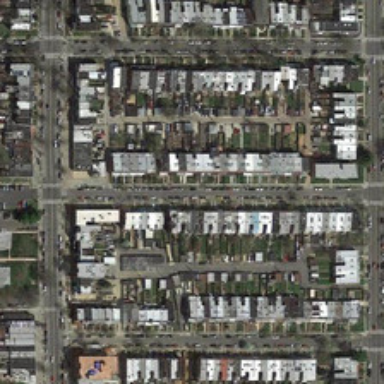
There are grey buildings of different shades lined up in every block .